Question: Is it possible to take a screenshot of the 'Home Screen' programmatically from inside of my application?

Thanks!
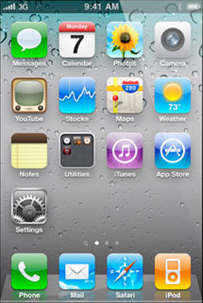
Answer: Using Private APIs yes. 'UIGetScreenImage()' also works when the app is running in the background. I set up an app to take a screenshot whenever an exception is thrown, and it also takes screenshots of the home screen/ other apps when it crashes while running in the background.
This question has some interesting answers regarding the DisplayRecorder app from the AppStore: <URL>
And this shows you how to use UIGetScreenImage: <URL>
'_UICreateScreenUIImage()' is a much faster method of getting a screenshot. It also returns a UIImage instead of CGImageRef:
'''
OBJC_EXTERN UIImage *_UICreateScreenUIImage(void) NS_RETURNS_RETAINED;
'''